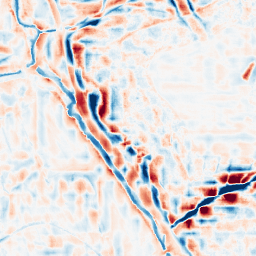
Category: wavelet
Decomposition family: wavelet_reverse_biorthogonal
Decomposition parameters: wavelet: rbio4.4
level: 4
Upsampling method: sinc_hamming
Upsampling parameters: scale: 2
kernel_size: 8
Upsampling scale: 2